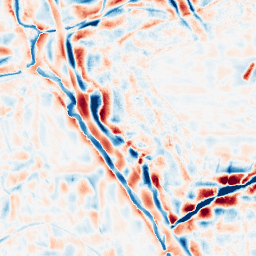
Category: wavelet
Decomposition family: wavelet_dwt
Decomposition parameters: wavelet: coif2
level: 4
Upsampling method: regularized
Upsampling parameters: scale: 4
lambda_reg: 0.01
Upsampling scale: 4